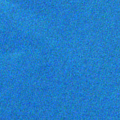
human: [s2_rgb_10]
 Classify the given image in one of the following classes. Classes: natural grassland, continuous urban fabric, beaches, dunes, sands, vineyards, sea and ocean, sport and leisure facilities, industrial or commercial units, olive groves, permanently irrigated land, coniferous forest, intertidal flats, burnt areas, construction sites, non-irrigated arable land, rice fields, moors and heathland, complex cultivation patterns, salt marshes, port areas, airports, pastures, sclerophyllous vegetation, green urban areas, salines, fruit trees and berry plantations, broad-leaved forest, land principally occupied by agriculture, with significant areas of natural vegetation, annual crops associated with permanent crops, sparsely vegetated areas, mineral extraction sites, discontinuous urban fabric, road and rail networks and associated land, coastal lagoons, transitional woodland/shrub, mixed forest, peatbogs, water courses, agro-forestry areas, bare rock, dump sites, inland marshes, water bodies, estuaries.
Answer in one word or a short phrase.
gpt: sea and ocean